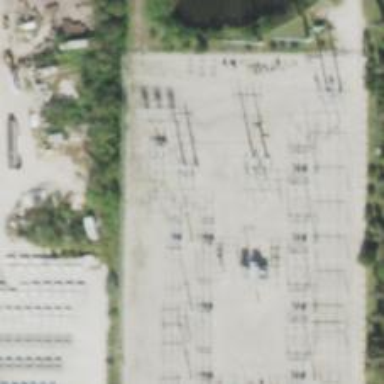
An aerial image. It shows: Switch used for power control.